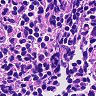
Metastatic tissue present: no